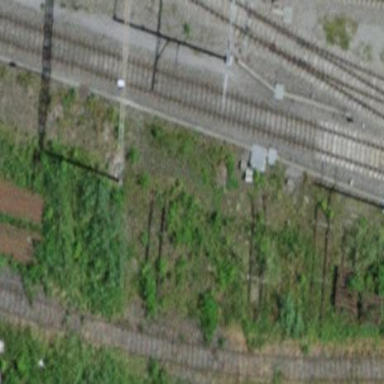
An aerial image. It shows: Building located at railway depot.